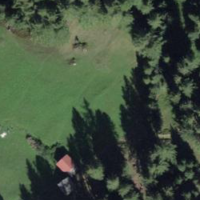
EUNIS habitat code: 44
Species observed at this site:
Arnica montana